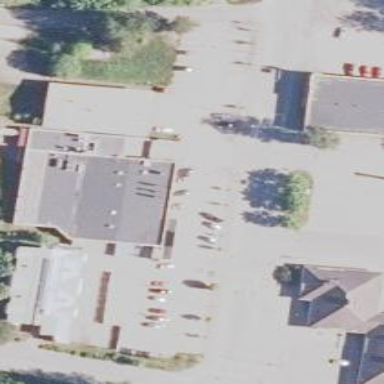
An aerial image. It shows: Convenience shop.